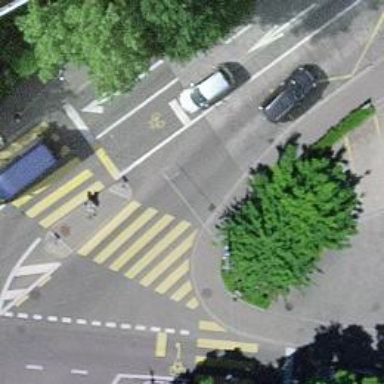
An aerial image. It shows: Road with traffic signals.